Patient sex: F
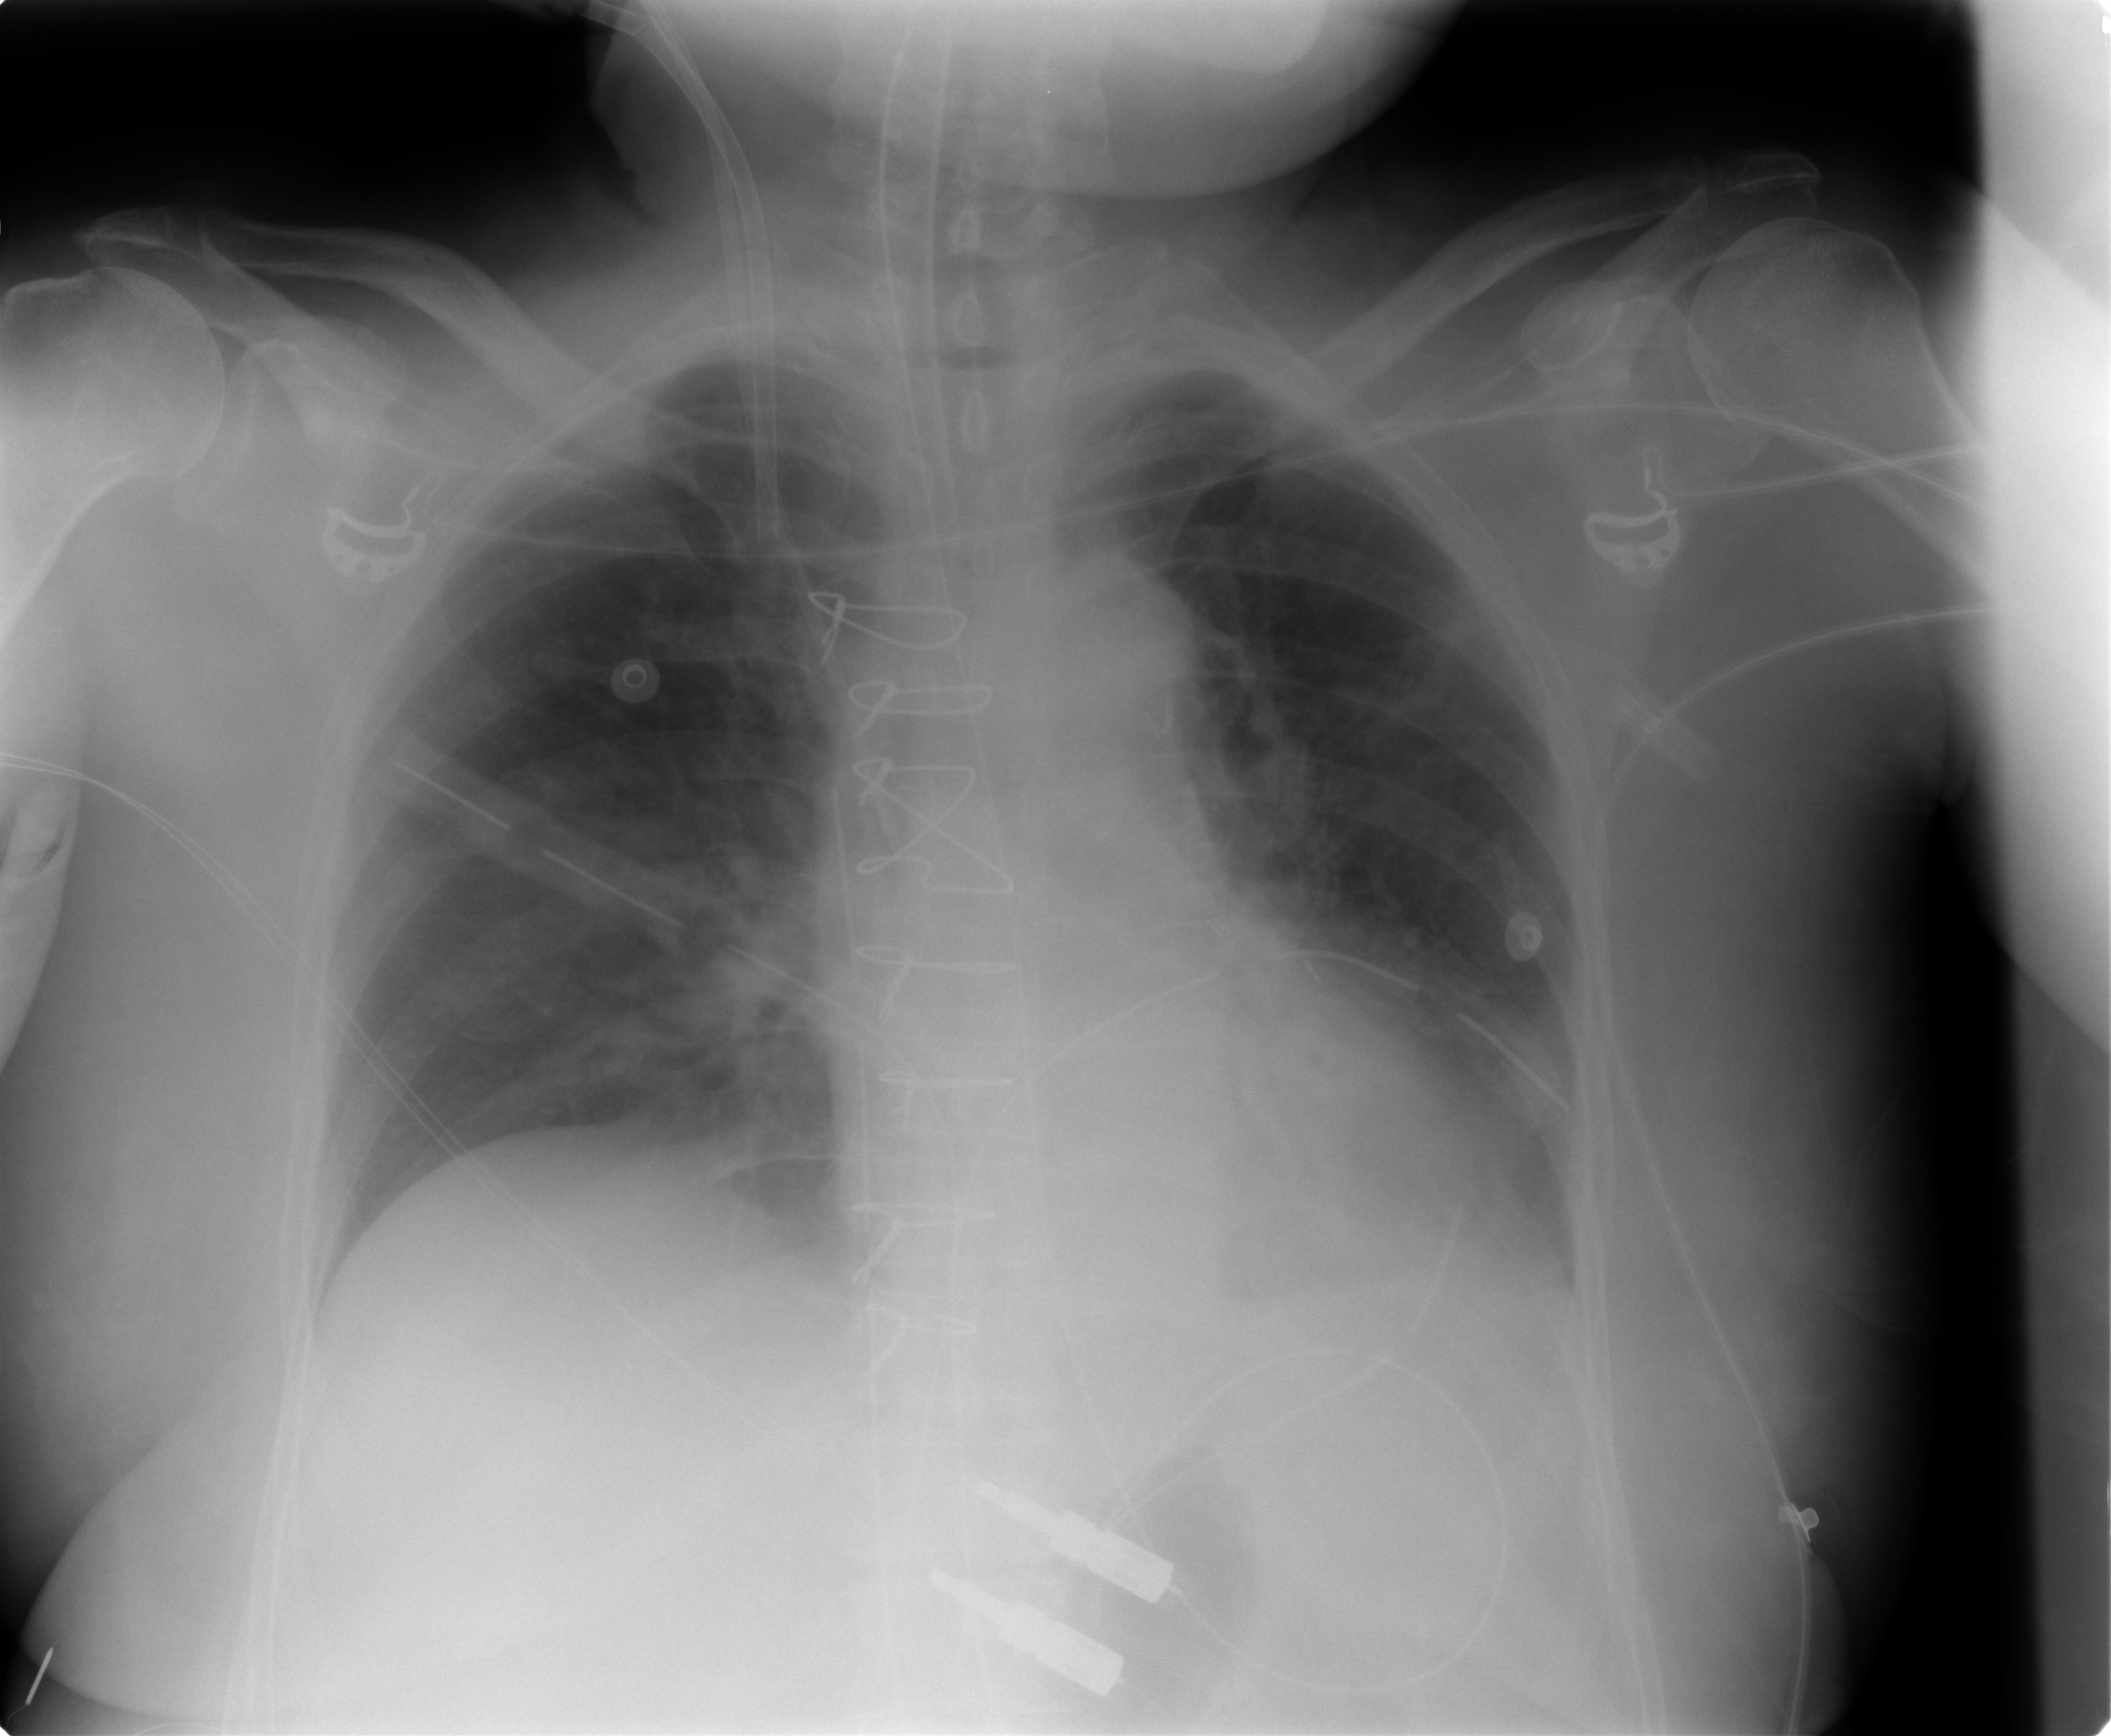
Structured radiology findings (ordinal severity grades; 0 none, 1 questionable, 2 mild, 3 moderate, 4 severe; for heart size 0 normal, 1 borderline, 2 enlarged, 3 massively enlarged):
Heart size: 1
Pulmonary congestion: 2
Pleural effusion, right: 0
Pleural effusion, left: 2
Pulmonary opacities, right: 0
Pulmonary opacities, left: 0
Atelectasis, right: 0
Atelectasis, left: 2